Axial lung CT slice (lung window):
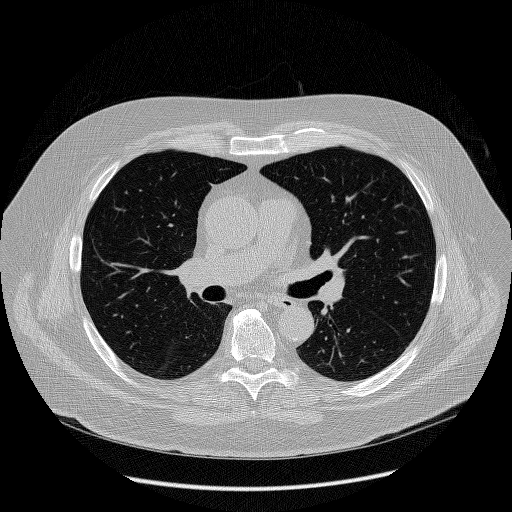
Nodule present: no